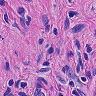
Metastatic tissue present: yes